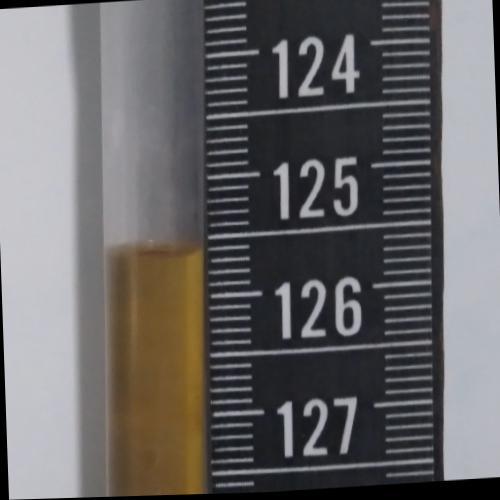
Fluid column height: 128.6 cm